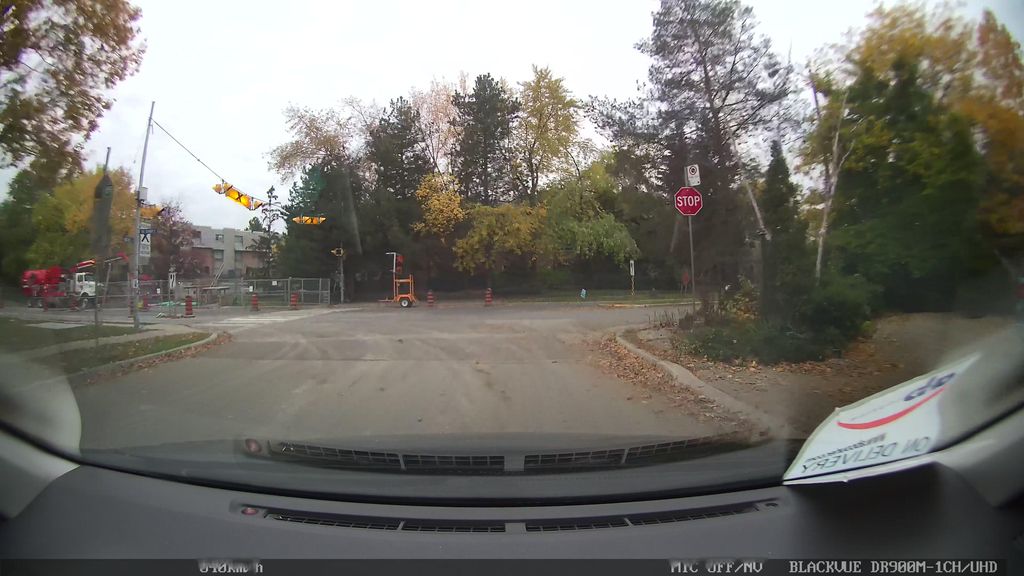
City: toronto